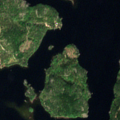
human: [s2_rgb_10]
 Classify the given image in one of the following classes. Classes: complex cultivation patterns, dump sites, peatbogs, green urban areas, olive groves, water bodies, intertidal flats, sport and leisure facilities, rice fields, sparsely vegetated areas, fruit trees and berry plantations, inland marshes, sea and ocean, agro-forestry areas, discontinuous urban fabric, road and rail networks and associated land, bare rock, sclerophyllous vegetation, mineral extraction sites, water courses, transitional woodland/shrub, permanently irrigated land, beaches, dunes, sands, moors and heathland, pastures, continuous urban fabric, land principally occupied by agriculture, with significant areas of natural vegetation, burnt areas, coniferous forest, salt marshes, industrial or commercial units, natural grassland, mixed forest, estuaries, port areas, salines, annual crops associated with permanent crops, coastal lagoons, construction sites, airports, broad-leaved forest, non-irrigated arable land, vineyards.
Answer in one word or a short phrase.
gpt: coniferous forest, mixed forest, water bodies